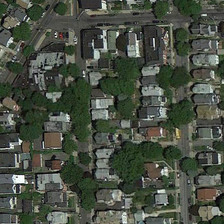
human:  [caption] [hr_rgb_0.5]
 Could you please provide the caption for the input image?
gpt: rows of dense residential houses are separated by roads .

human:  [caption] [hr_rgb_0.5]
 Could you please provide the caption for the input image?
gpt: buildings with pitched roofs are lined up compactly in each block .

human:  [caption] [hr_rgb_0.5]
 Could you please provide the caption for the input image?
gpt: buildings with pitched roofs are lined up compactly in each block .

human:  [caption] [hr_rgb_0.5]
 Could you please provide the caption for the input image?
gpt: some trees are interspersed in the residential which has some dark cyan and brown flats .

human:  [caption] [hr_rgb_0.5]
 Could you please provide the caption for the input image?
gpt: many buildings and green trees are in a dense residential area .